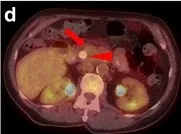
Again depicts the complete metabolic response (Lugano 1) and also the removal of the common bile duct stent.
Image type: radiology (pet)